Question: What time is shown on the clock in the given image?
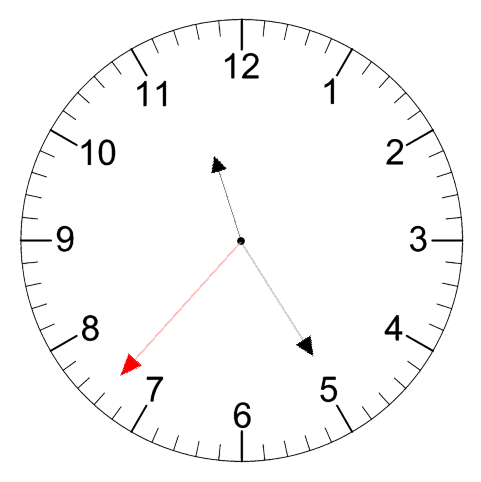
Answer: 11:24:37